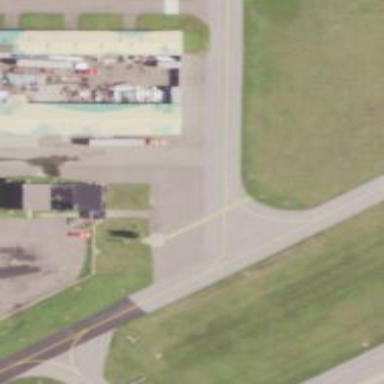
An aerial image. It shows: Image of taxiway at airport.